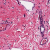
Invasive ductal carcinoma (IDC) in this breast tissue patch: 0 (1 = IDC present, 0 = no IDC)